Question: I need to calculate the following in MATLAB:

Basically, it is a sum over a matrix but you do not include the instances where i=j and k = i or j.
I have coded this as follows:
'''
for l=2:1001;
tau1(1) = 0;
for i = 1:34
for j = 1:34
for k = 1:34
if j ~= i & k ~= i & k ~= j
tau1(l) = tau1(l-1) + TecCoef1(j,i)*TecCoef1(k,i)*herf1(j)*herf1(k);
else
tau1(l) = tau1(l-1);
end
end
end
end
end
'''
The code itself is fine. However, I need to calculate this for 1000 iterations. And this is where I am having issues. I simply get 1000 zeros, most likely due to the fact that I initialised tau(1) as 0. Any suggestions?
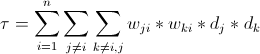
Answer: Basically, as mentioned in the other answers, you probably do no need the 'else' clause.
In addition though, shifting the 'j~=i' conditional to where it is stated in the formula (one level up) should save you a bit of computational time if you're dealing with large matrices:
'''
for l=2:1001;
tau1(1) = 0;
for i = 1:34
for j = 1:34
if j~=i
for k = 1:34
if k~=i && k~=j
tau1(l) = tau1(l-1) + TecCoef1(j,i)*TecCoef1(k,i)*herf1(j)*herf1(k);
end
end
end
end
end
end
'''